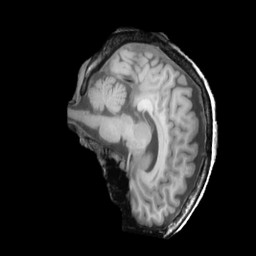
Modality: T1w
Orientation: sagittal
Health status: ill
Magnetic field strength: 3 T